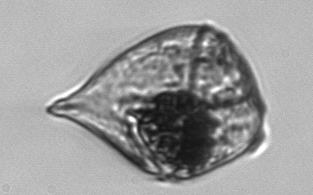
Label: Gyrodinium